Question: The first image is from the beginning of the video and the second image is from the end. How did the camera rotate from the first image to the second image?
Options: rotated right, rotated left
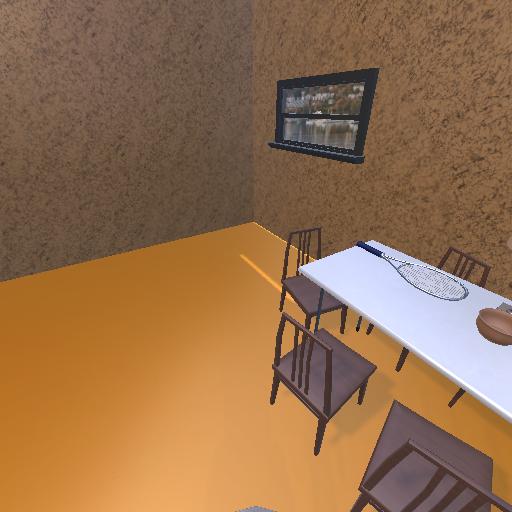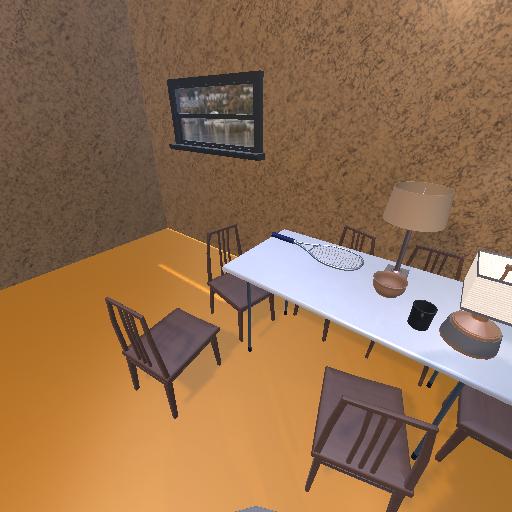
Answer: rotated right